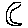
Label: moon